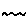
Label: zigzag